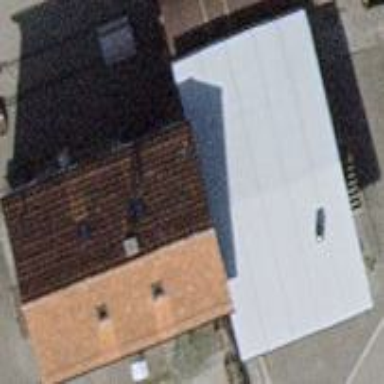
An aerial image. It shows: Train station building with gabled roof.